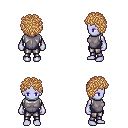
a pixel art fantasy rpg character, female body template, dark elf, purple skin, steel chest armor, metal pants, light blonde curly afro hairstyle, four views (front, back, left, right), 2x2 character sprite sheet, small pixel art, hard edges, no anti-aliasing